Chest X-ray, PA view. Patient: 70 years old, sex M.
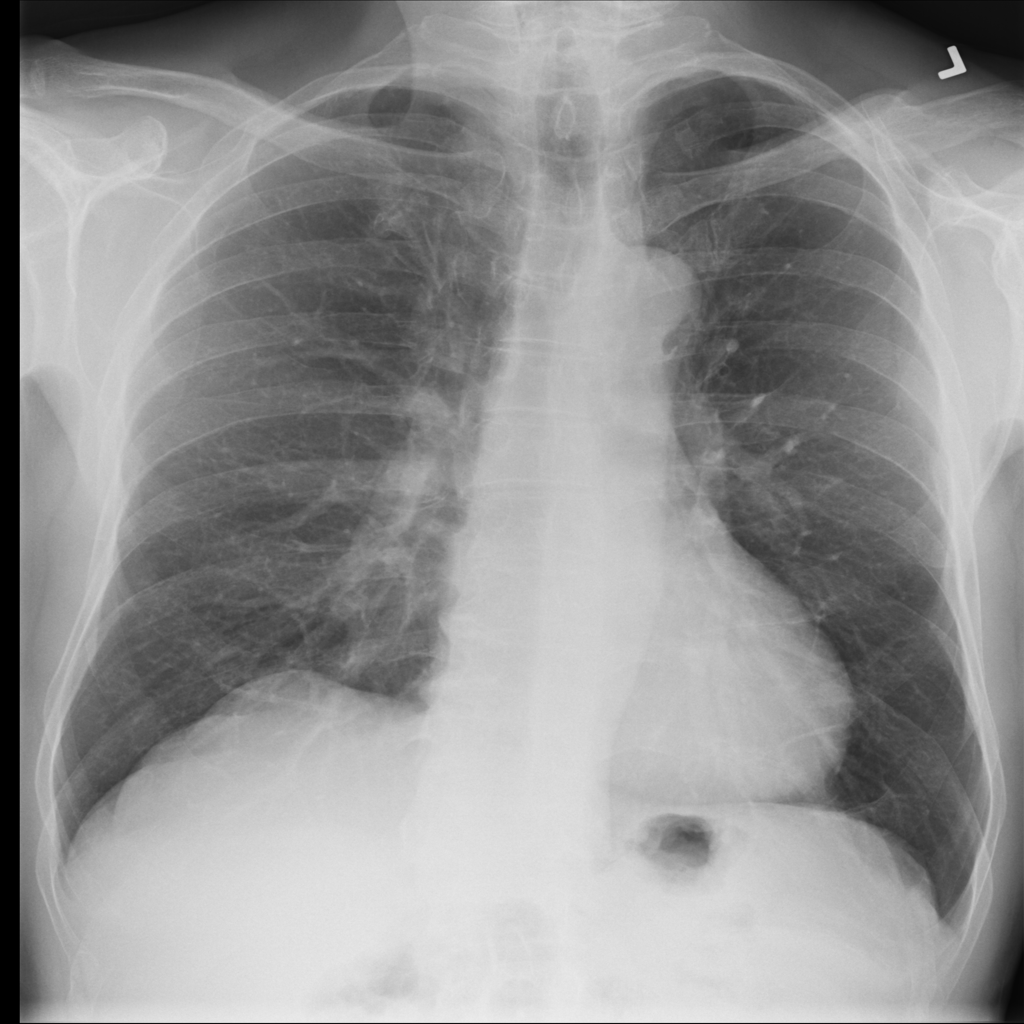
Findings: No Finding